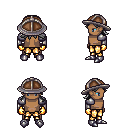
a pixel art fantasy rpg character, male body template, human, dark skin, steel arm armor, gold greaves, gray loose hair, chain helm, gold gloves, metal boots, four views (front, back, left, right), 2x2 character sprite sheet, small pixel art, hard edges, no anti-aliasing